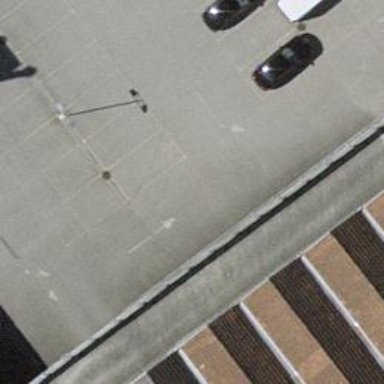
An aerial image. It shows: Road serving as parking aisle.